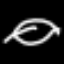
Label: leaf